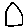
Label: house